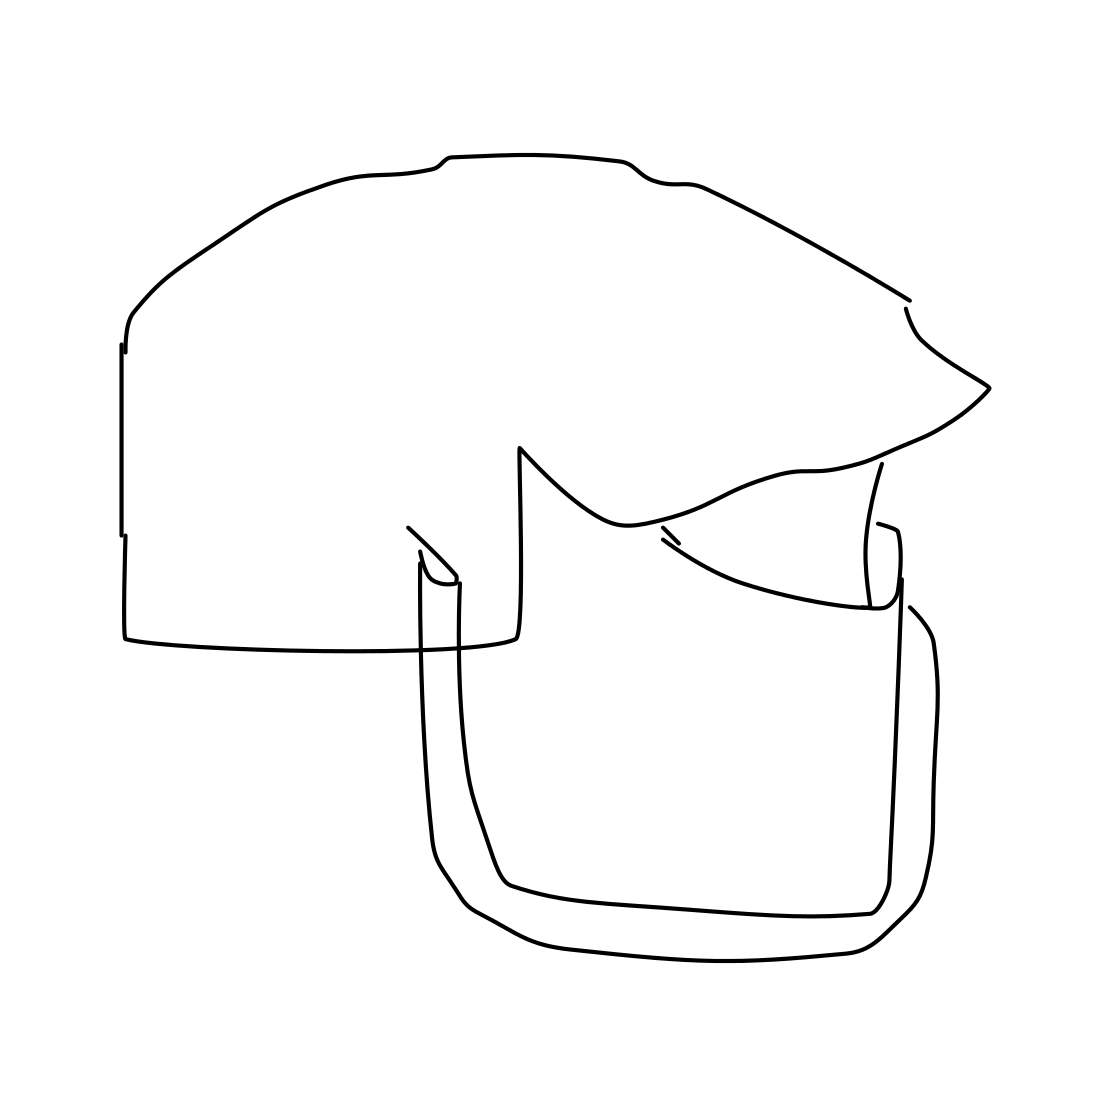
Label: helmet